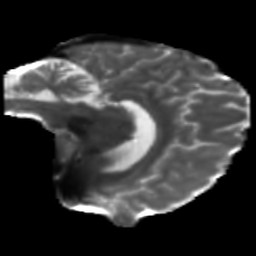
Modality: T2w
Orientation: sagittal
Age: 42
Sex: male
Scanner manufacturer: siemens
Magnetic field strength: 3 T
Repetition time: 5.25 s
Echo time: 0.08 s